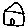
Label: house